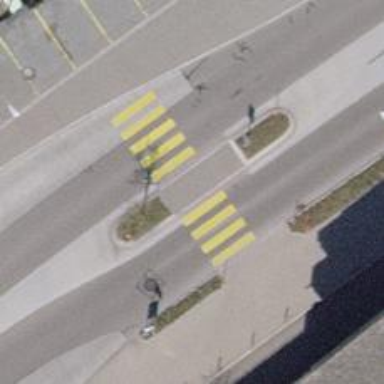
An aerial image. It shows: Uncontrolled crossing with central island on the road.